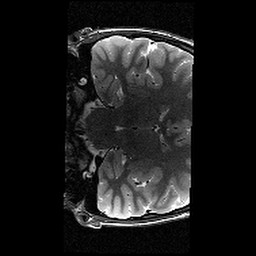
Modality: T2w
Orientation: coronal
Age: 13
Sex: female
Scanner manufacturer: siemens
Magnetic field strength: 3 T
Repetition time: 9.23 s
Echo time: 0.067 s